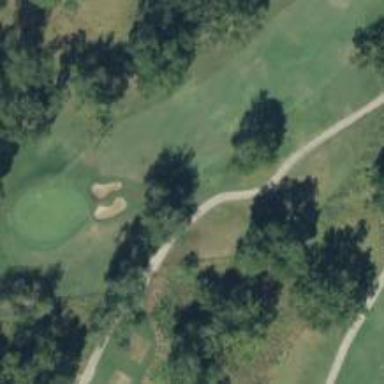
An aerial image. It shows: Golf hole.